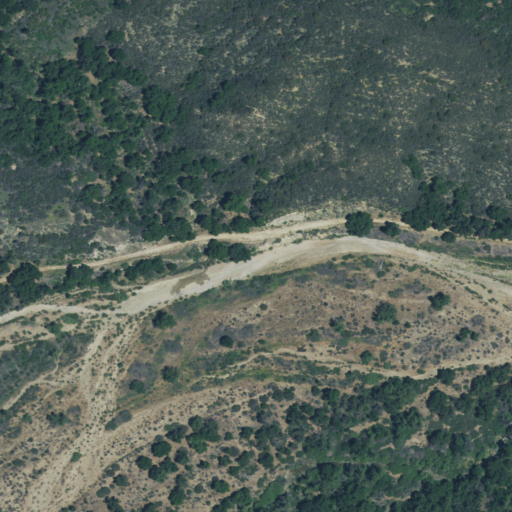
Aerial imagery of valley in California named Rose Canyon containing shrub, evergreen forest, mixed forest, open development, woody wetlands, high intensity development, and low intensity development